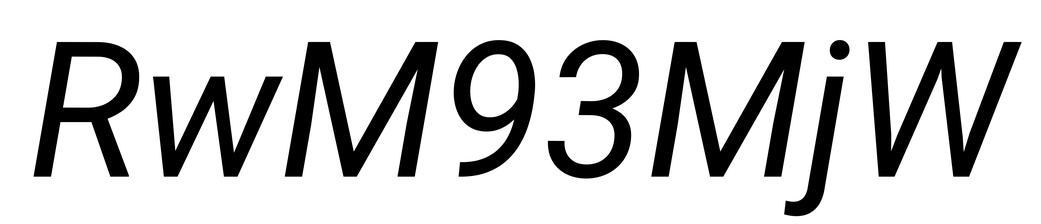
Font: Roboto-Italic_Italic